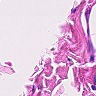
Metastatic tissue present: no